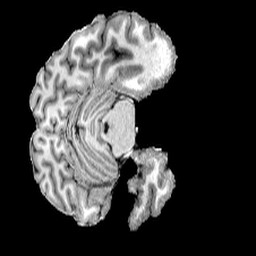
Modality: T1w
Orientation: axial
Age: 26
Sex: female
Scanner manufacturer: siemens
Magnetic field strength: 6.98 T
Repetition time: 6 s
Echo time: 0.00302 s